Question: I have this line of code
'''
<html>
<head></head>
<body>
<script>
$(document).ready(function(){
$("#update").click(function(){
$("#id2").css("display","hidden");
var r = $("#id2").val()+1;
$("#id2").val(r);
});
});
</script>
<title>CV Education Form</title>
.
.
.
.
</fieldset>
<input type="text" name="id" id="id2" value="<?php echo ($id == 0 ? 1 : $id );?>"/>
<input type="submit" value="Update" name="submit"/>
</form>
</body>
</html>
'''
and I want to change it to hidden so it is invisble but also when i click on a button update (which I have it) then it increments the value () ... More simple i want something like that id+1.
Do you know how can I do that?

When I click on update button i want the 1 which is the $id to become $id+1 but I dont want to add myself I want to do it automatically when i click the update button and also hide the textfield
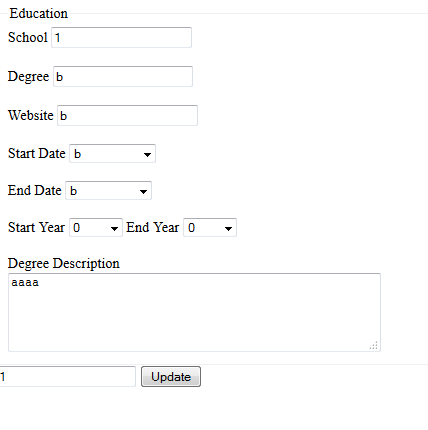
Answer: Just specify the update button id and id of the inputs. Use the code below
'''
<html>
<head><script src="http://ajax.googleapis.com/ajax/libs/jquery/1.11.1/jquery.min.js"></script>
</head>
<body>
<script>
$(document).ready(function(){
$("#update").click(function(){
$("#id2").css("display","none");
var r = parseInt($("#id2").val(),10)+1;
$("#id2").val(r);
});
});
</script>
<title>CV Education Form</title>
.
.
.
.
</fieldset>
<input type="text" name="id" id="id2" value="<?php echo ($id == 0 ? 1 : $id );?>"/>
<input type="submit" value="Update" id="update" name="submit"/>
</form>
</body>
</html>
'''
Check it here
<URL>
Hope this helps you